Question: I am using a 'RadGridView' to display items that are being sold. In the same row I also have a "Quantity", "Unit Price", "Total Price" column.
When a user change the value of the "Quantity" Column I want to fire an event that will calculate the value of the "Total Price" column by multiplying the "Quantity" by the "Item Price"
How can add such an event that will only be triggered if the value of the column "Quantity" is changed?
I have tried this which had no affect
'''
private void radGridView1_CurrentRowChanged(object sender, CurrentRowChangedEventArgs e) {
double itemPrice = Convert.ToDouble(e.CurrentRow.Cells["Unit Price"].Value);
int itemQty = Convert.ToInt32(e.CurrentRow.Cells["Qty"].Value);
double totalPrice = itemPrice * itemQty;
e.CurrentRow.Cells["Total Price"].Value = totalPrice.ToString();
}
'''

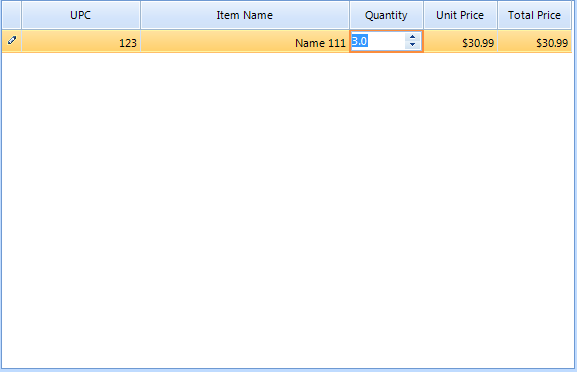
Answer: Subscribe to the 'CellEndEdit' event (in your constructor if you want):
'''
radGridView1.CellEndEdit += (s, e) =>
{
if (e.Column == radGridView1.Columns["Qty"])
{
var row = radGridView1.CurrentRow.Cells;
row["Total Price"].Value =
(int)row["Qty"].Value * (decimal)row["Item Price"].Value;
}
};
'''
You may want to add some error handling, and cast to different types if price isn't a decimal, etc.
You could split it out into a separate method too; with a short method, I sometimes find this "inline" way easier to read and maintain. YMMV.